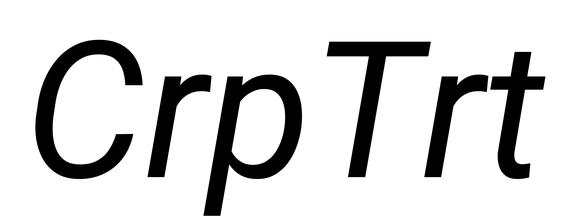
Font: Roboto-Italic_Italic